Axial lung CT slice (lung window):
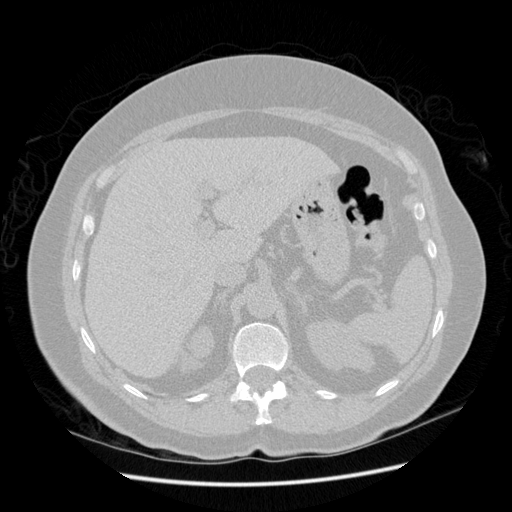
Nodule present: no